Interaction volume radius: 5 \u00c5
Interaction volume height: 10 \u00c5
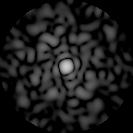
Disorder parameter: 0.8512